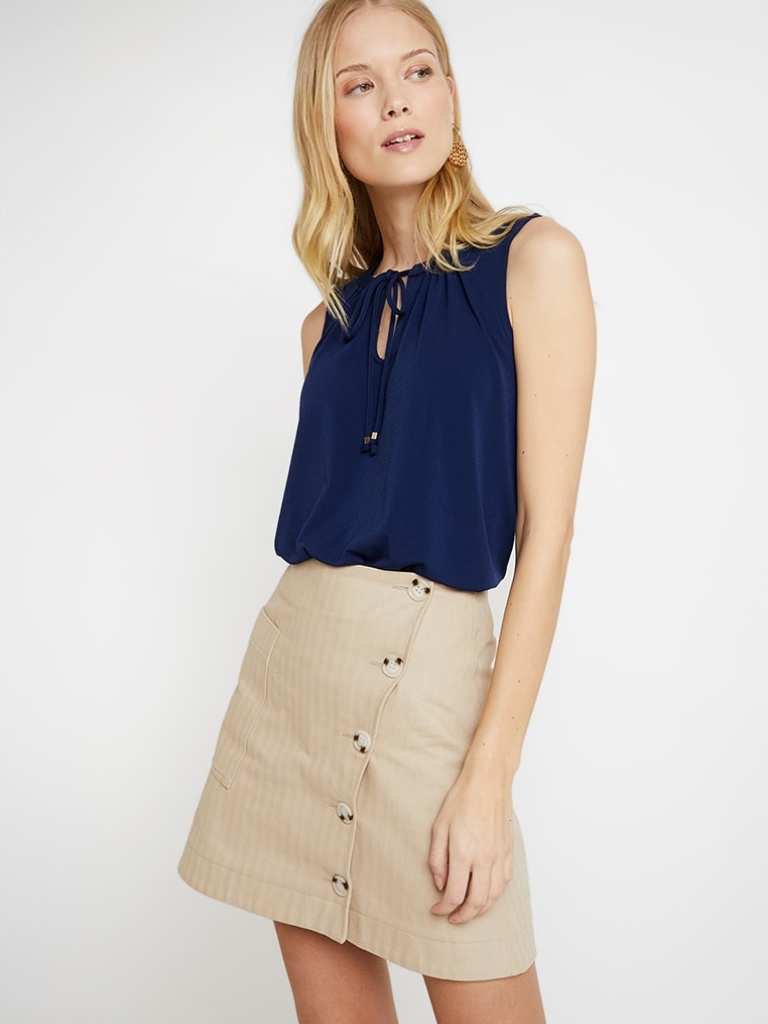
jersey relaxed sleeveless hip length Fully Tucked in tie tank